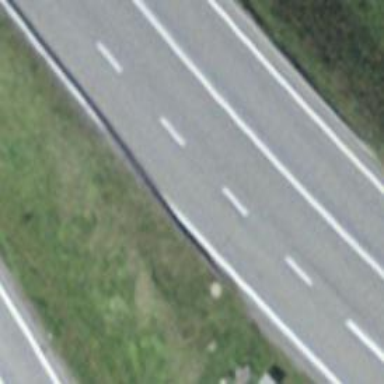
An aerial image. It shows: Motorway junction.